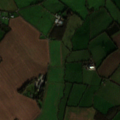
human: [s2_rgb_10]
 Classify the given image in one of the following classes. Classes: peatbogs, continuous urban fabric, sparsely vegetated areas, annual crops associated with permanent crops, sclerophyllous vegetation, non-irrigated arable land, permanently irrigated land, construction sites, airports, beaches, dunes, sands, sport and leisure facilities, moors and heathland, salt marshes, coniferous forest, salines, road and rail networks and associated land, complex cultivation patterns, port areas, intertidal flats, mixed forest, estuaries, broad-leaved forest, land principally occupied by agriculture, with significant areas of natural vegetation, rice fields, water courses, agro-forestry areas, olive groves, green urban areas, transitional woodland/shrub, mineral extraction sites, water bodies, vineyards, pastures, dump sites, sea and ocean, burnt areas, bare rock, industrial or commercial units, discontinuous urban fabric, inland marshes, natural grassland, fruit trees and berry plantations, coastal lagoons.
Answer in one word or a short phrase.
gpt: non-irrigated arable land, pastures, coniferous forest